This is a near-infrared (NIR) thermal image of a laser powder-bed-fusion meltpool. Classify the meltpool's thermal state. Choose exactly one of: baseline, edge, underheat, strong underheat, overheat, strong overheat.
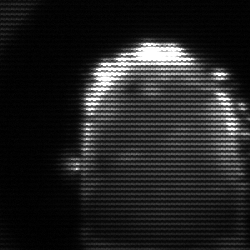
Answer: baseline